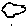
Label: cloud